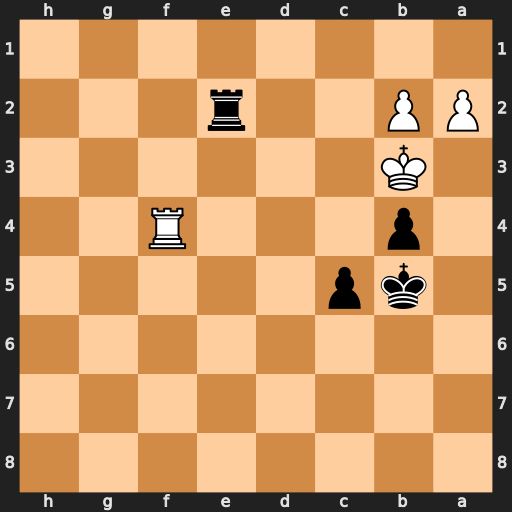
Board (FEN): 8/8/8/1kp5/1p3R2/1K6/PP2r3/8
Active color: b
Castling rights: -
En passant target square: -
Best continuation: c4+ Rxc4 Re3+ Rc3 bxc3